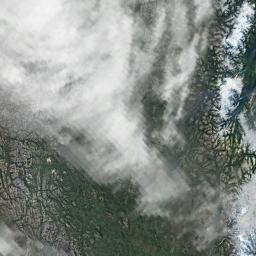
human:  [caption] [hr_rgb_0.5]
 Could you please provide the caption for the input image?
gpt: The white cloud is above green land .

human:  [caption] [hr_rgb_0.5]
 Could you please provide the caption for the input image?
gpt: A thin cloud floated over the neat farmland .

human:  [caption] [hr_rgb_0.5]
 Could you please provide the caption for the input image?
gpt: The stratus clouds are located above the land covered by some vegetation while some ups and downs are on the land .

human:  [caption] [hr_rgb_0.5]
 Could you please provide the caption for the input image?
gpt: Large white clouds on green hills .

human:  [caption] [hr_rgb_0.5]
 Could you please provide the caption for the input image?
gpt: Thick white clouds over a green land .